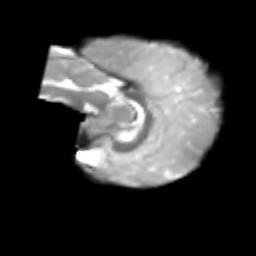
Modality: T2w
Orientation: sagittal
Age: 7
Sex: male
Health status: healthy